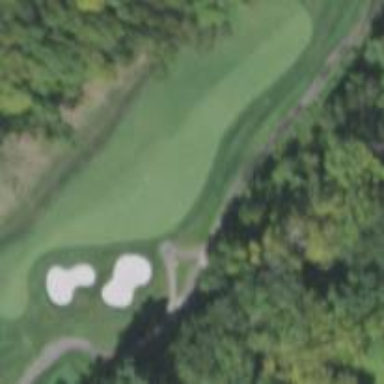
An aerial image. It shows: Golf fairway surrounded by grass.